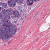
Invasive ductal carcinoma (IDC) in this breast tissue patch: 0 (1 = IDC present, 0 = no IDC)